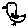
Label: bird